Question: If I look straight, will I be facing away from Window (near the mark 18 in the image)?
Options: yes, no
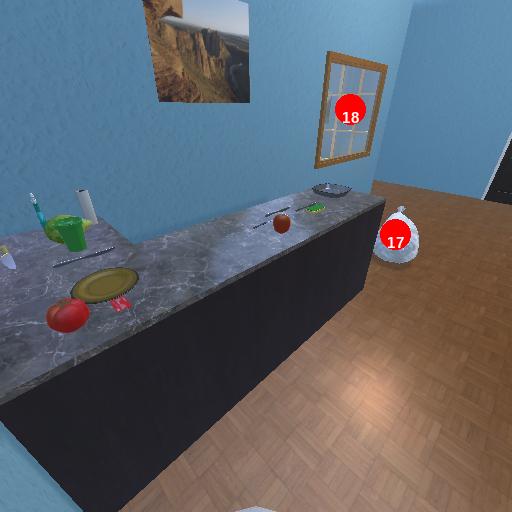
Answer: yes